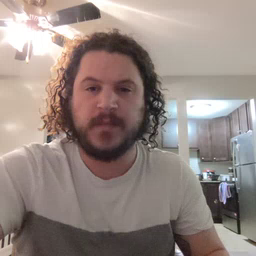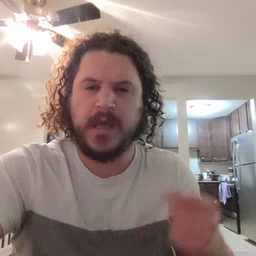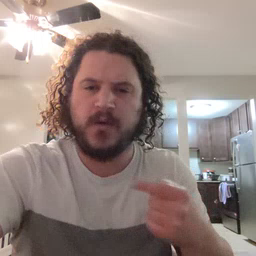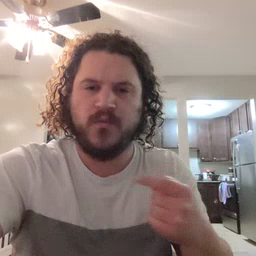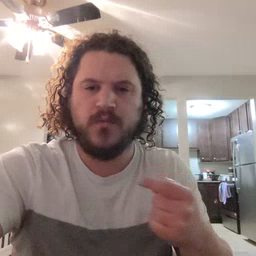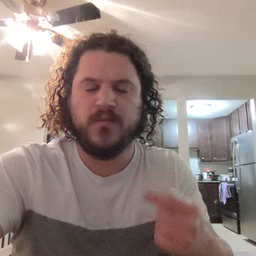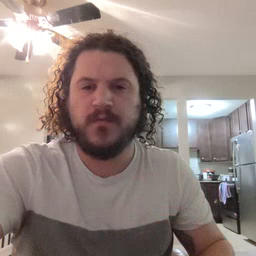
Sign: owie